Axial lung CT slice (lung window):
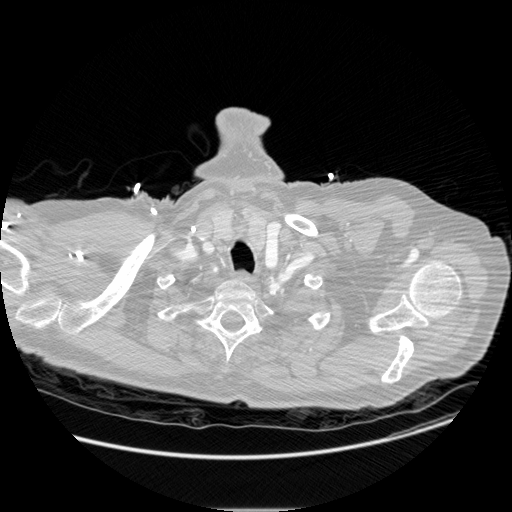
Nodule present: no